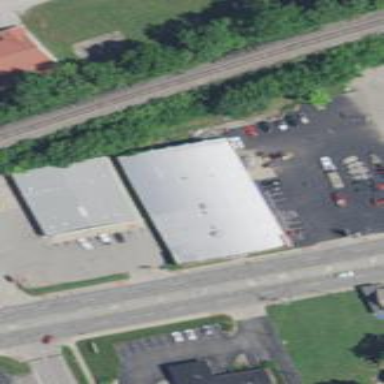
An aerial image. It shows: Retail building.